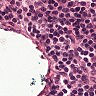
Metastatic tissue present: no